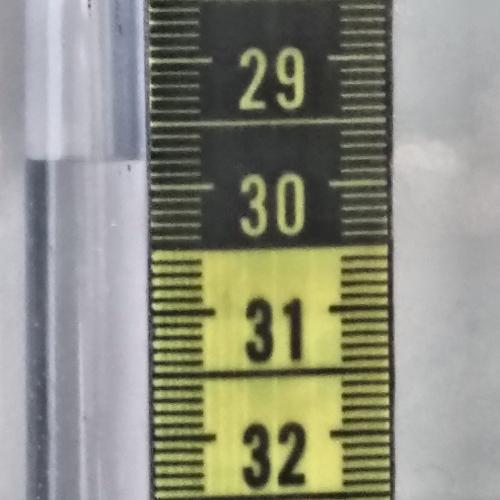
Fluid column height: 29.8 cm